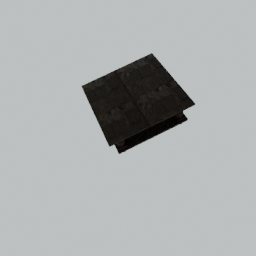
Label: furniture